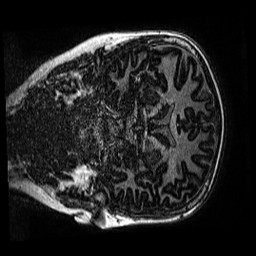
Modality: MP2RAGE
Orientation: coronal
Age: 11
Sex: male
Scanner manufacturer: siemens
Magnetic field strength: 3 T
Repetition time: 4 s
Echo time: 0.00299 s